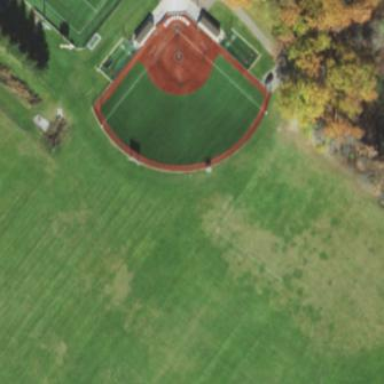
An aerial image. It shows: Softball pitch for leisure sports.